Question: I am trying to enable for an app ID that is being used for an . This app has been downloaded already by many customers, so I definitely would not like to change the app ID, thus publishing it as a different app.
The checkbox to enable push notifications is disabled, as seen on the image.
Any idea why this is happening? I am not using a wildcard app id, I am using an explicit app id. Any help is greatly appreciated.

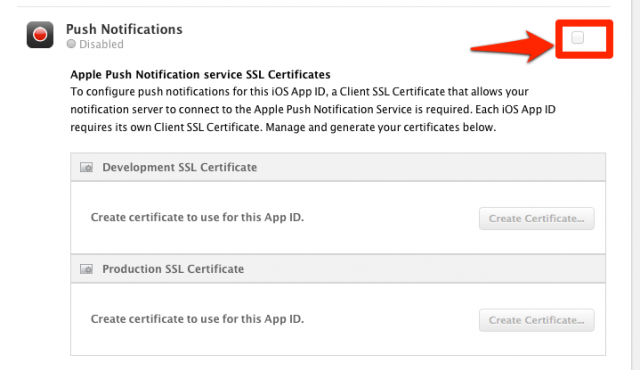
Answer: You must "Create certificate to use for this App ID" and then you can enable checkbox